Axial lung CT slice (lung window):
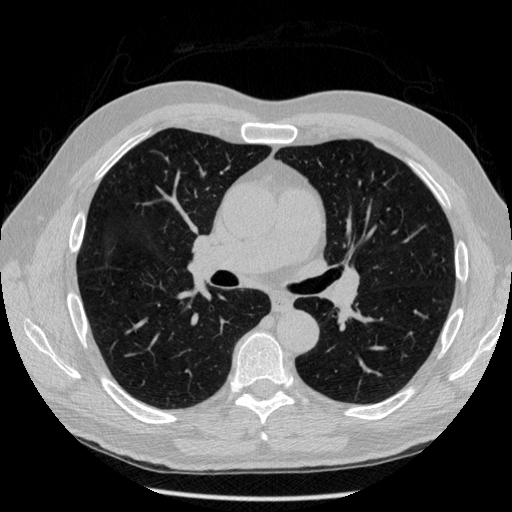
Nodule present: no